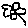
Label: flower